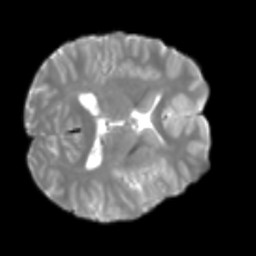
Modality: T2w
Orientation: axial
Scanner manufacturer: siemens
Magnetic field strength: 3 T
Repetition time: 4 s
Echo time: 0.0594 s